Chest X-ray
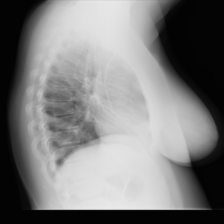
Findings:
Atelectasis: negative
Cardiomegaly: negative
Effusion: negative
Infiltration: negative
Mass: negative
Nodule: negative
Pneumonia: negative
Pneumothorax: negative
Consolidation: negative
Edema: negative
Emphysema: negative
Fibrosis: negative
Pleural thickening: negative
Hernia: negative